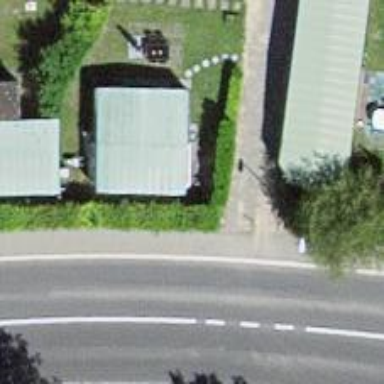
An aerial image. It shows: Bollard.